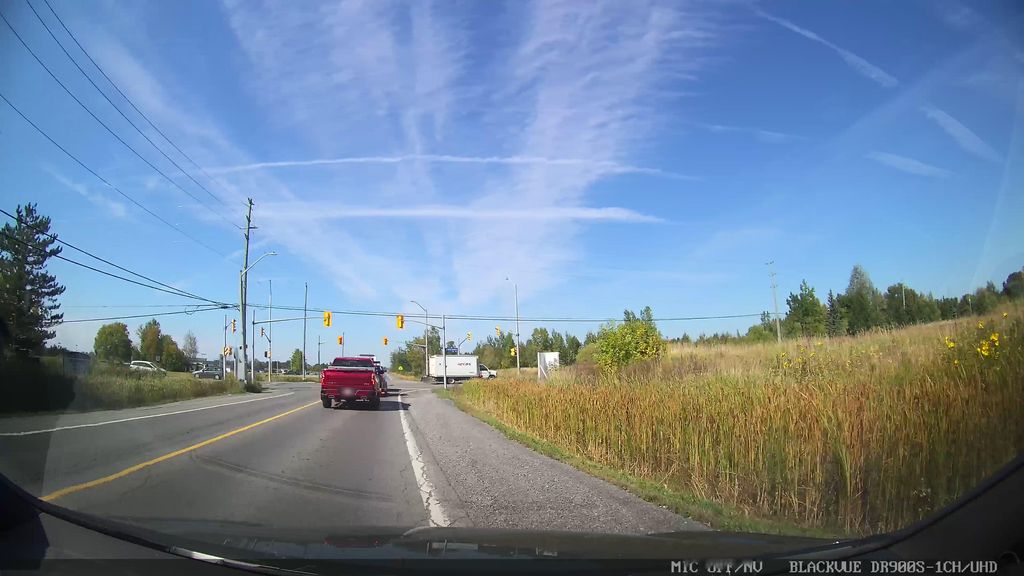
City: ottawa-gatineau